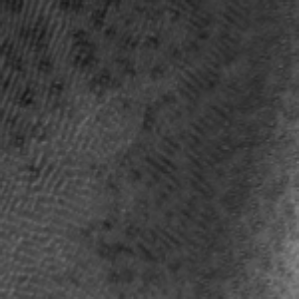
Label: frost